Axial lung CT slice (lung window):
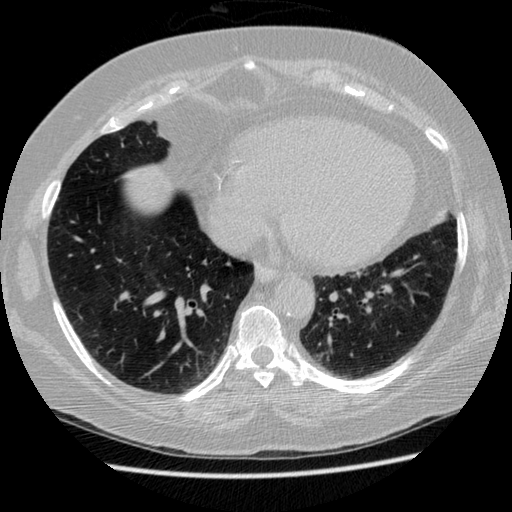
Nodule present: no